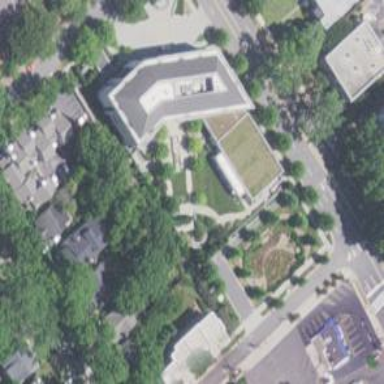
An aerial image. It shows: Office building.